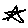
Label: star